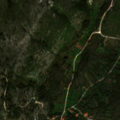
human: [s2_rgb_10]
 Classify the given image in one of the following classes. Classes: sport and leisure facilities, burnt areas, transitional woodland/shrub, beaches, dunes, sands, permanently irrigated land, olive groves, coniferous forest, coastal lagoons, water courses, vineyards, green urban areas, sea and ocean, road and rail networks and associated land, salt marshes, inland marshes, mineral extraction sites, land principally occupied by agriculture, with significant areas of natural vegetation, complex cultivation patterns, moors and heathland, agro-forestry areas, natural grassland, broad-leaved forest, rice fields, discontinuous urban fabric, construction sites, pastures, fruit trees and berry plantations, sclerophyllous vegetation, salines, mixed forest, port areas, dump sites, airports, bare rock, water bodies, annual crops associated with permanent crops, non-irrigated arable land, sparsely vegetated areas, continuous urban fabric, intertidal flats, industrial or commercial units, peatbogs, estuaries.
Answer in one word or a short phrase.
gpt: olive groves, annual crops associated with permanent crops, natural grassland, sclerophyllous vegetation